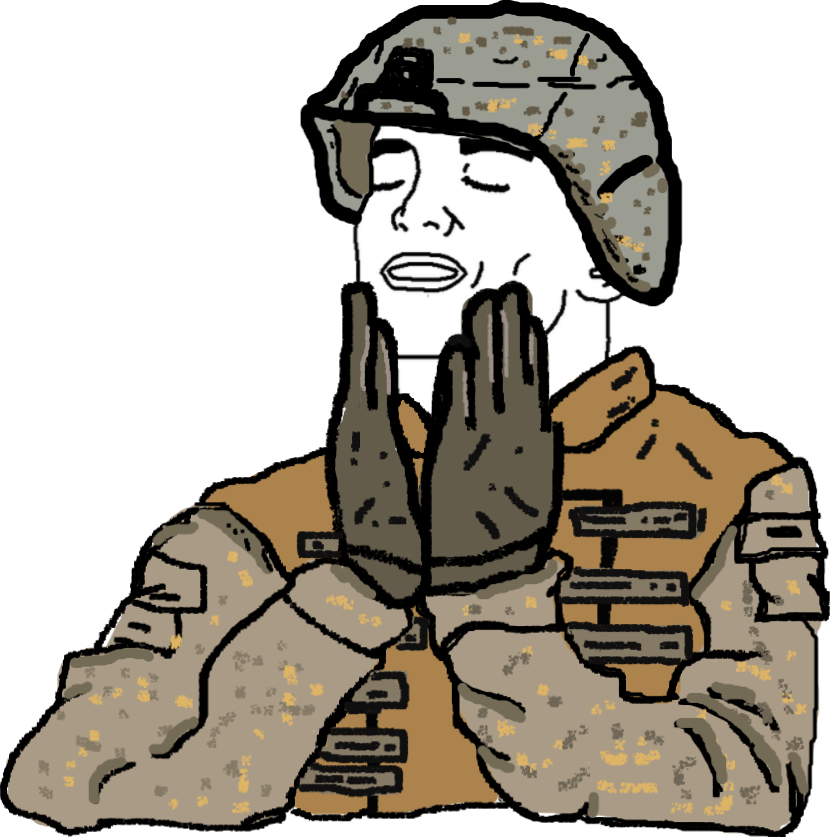
Label: 5_Feels_Good